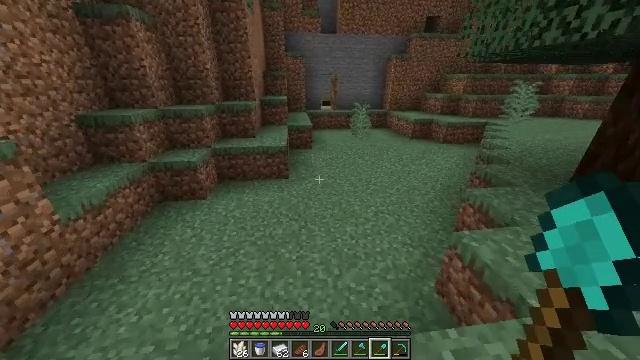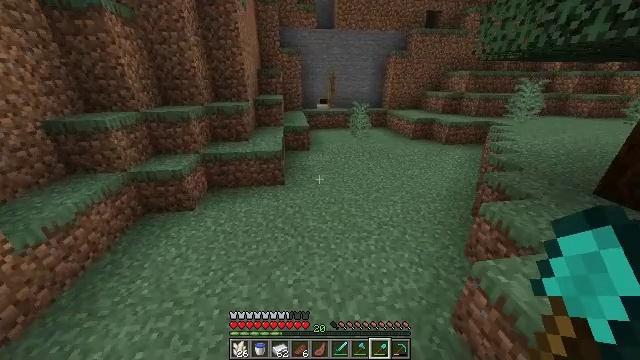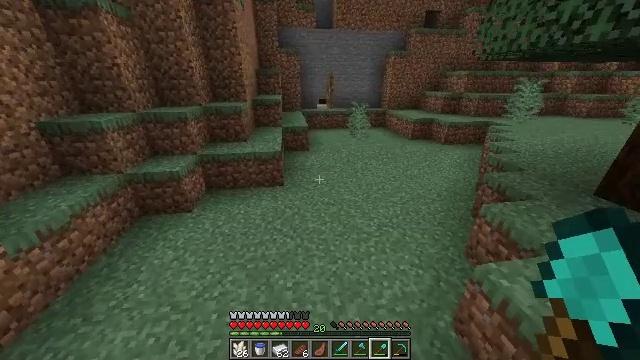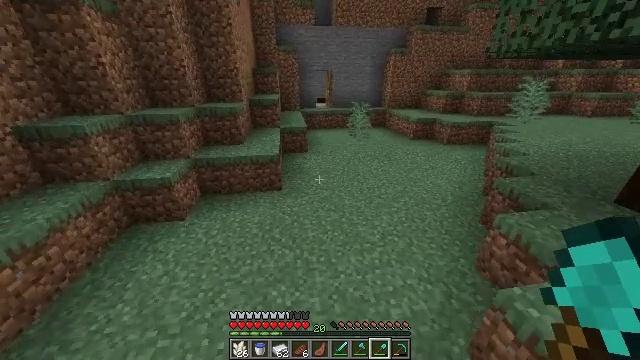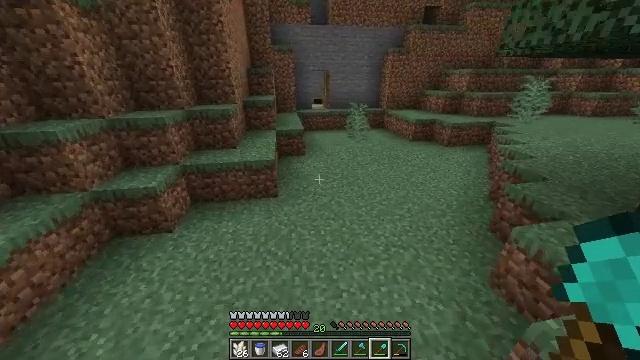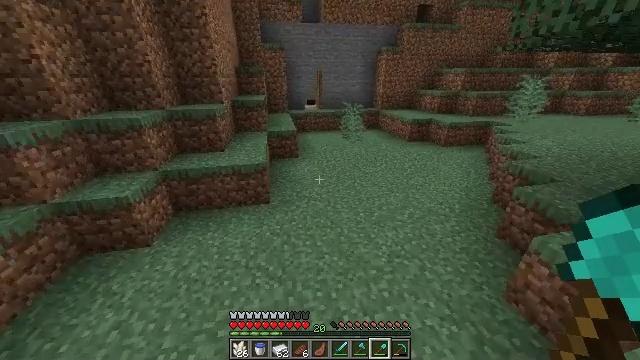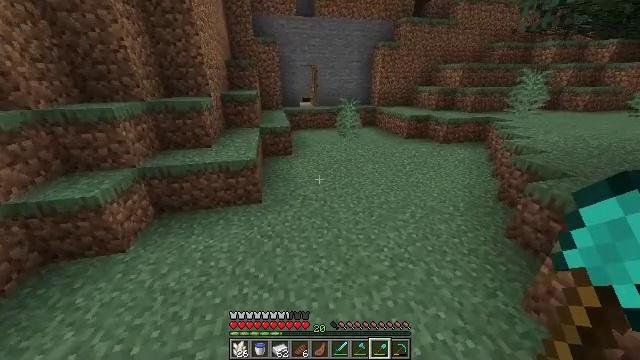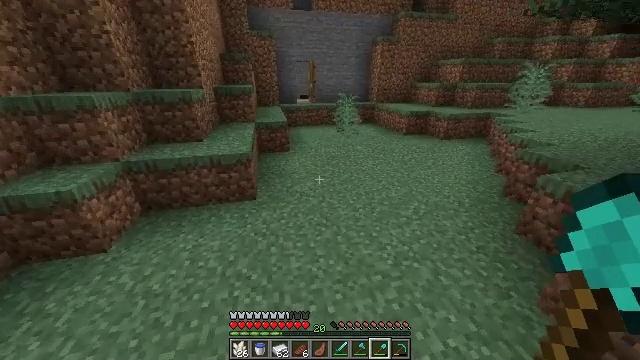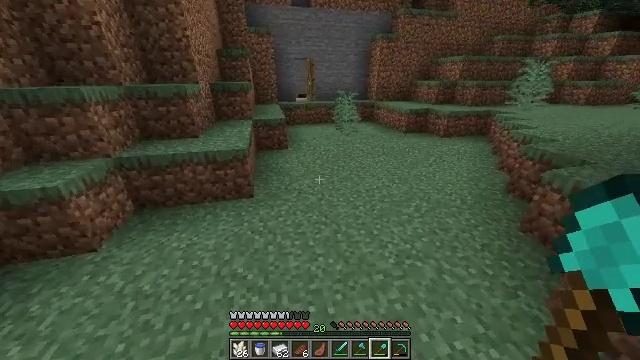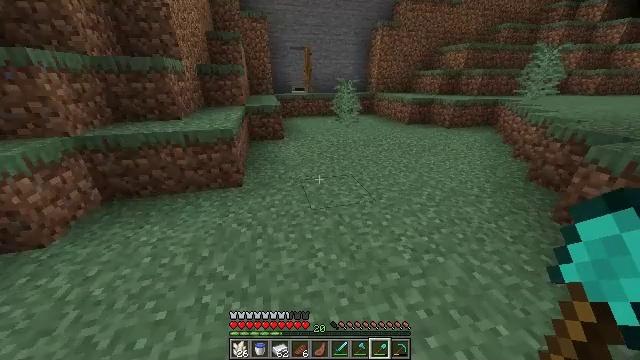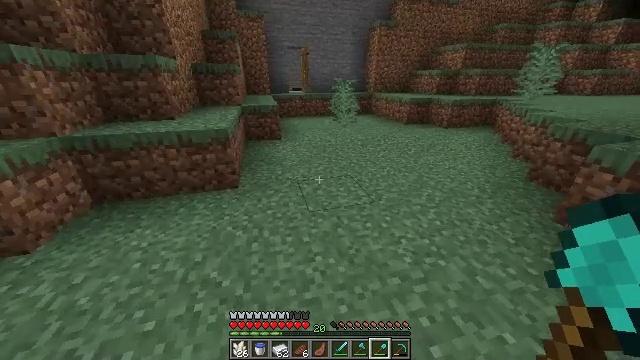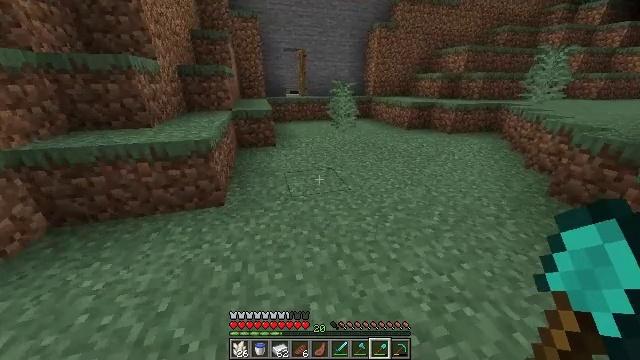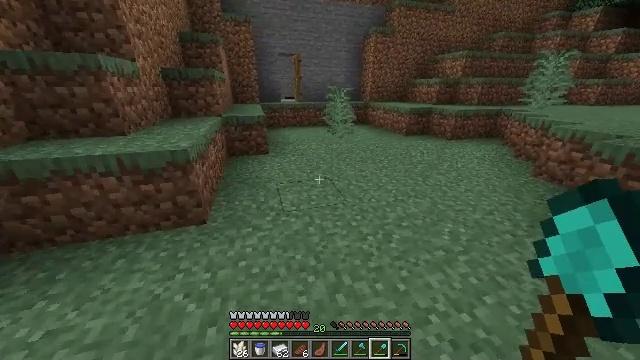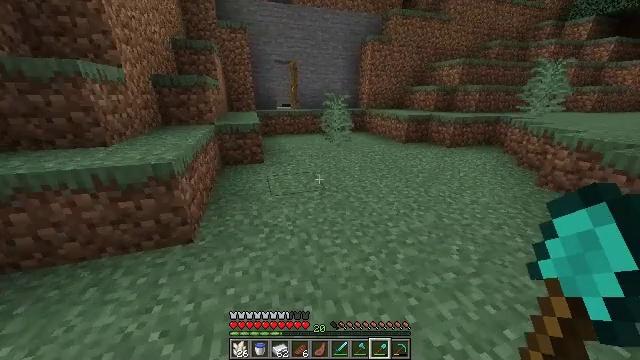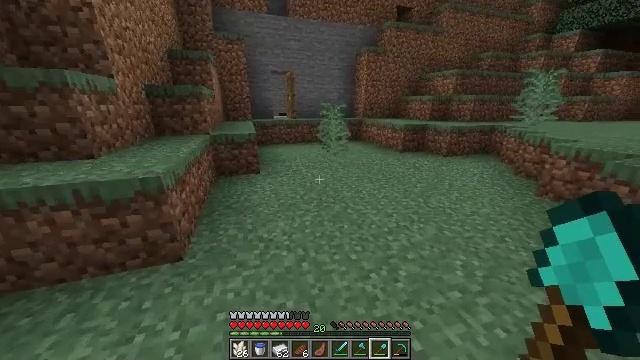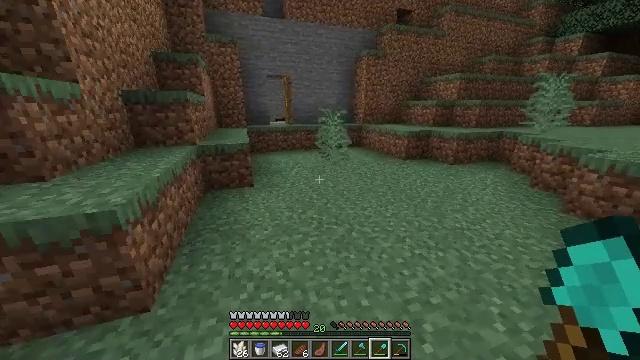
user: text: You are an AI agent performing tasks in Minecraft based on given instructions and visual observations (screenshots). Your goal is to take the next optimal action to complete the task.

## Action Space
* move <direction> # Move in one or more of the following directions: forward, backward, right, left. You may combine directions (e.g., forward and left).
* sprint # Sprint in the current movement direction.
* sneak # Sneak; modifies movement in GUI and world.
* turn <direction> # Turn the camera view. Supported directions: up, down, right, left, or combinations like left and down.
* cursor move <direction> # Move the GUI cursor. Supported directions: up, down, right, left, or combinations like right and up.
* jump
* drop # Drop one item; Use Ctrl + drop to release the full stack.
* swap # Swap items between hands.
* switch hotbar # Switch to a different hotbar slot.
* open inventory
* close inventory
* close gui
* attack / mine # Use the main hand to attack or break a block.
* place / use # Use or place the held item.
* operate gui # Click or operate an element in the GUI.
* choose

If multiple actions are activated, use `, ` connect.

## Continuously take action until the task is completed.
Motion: motion action
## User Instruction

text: Collect the large fern.
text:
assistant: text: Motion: move forward
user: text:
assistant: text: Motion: move forward
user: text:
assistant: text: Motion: move forward
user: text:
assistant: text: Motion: move forward
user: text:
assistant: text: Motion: move forward, turn right
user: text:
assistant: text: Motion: move forward, turn right
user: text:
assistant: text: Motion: move forward
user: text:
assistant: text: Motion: move forward
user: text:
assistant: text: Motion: move forward
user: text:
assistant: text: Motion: move forward
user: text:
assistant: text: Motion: move forward
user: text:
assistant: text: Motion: move forward, turn right and up
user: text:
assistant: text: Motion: move forward, turn up
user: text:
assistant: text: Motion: move forward, turn up
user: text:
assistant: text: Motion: move forward, turn up
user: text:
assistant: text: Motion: move forward, turn up
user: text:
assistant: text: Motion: move forward
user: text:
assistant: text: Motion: move forward, turn right
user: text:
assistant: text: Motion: move forward
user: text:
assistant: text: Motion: move forward
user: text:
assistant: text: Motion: move forward
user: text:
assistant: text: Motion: move forward, attack / mine
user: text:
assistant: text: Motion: move forward, attack / mine
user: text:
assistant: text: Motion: move forward, attack / mine
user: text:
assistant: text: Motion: move forward, attack / mine
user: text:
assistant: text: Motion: no_op
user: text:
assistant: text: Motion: no_op
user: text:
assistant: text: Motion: no_op
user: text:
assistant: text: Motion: no_op
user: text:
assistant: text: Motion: no_op